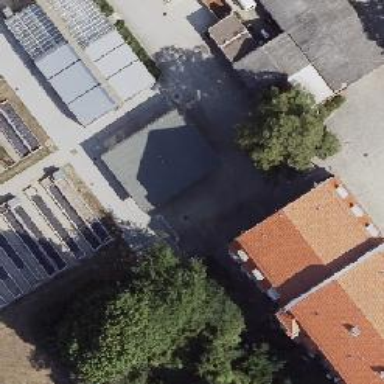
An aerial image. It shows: Greenhouse.